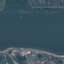
Land use / land cover: River